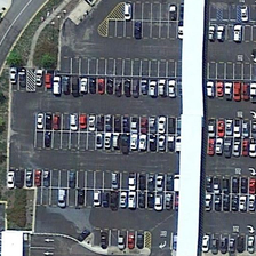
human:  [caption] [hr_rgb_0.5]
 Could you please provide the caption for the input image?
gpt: the water is blue .

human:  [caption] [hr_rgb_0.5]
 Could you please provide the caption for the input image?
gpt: this is a big parking .

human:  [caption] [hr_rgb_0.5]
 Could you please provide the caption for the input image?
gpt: this is a beautiful lake just like a sapphire .

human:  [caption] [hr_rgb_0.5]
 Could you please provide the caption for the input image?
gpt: The road is grey with grass and cars are colorful.

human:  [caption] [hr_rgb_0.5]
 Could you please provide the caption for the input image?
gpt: The road is gray, some grass, cars are colorful.